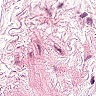
Metastatic tissue present: no